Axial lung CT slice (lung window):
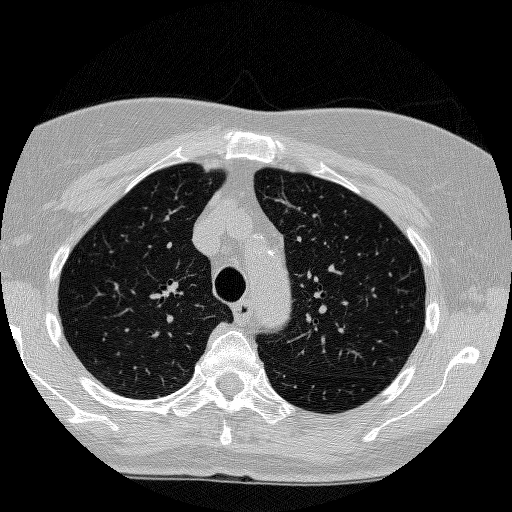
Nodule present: no